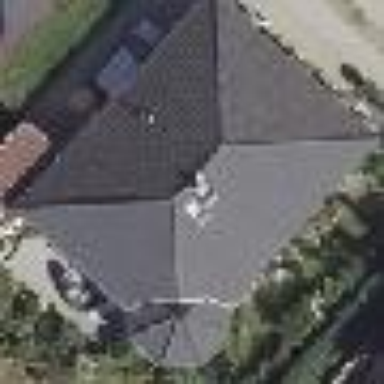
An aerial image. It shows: Detached building with hipped roof shape.